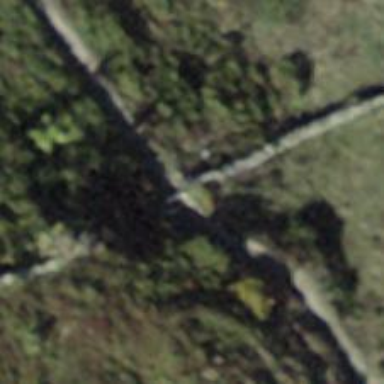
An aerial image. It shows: Gate.